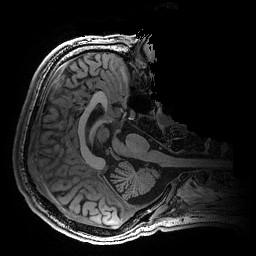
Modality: T1w
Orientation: axial
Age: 23
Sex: male
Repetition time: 0.0077 s
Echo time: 0.0034 s